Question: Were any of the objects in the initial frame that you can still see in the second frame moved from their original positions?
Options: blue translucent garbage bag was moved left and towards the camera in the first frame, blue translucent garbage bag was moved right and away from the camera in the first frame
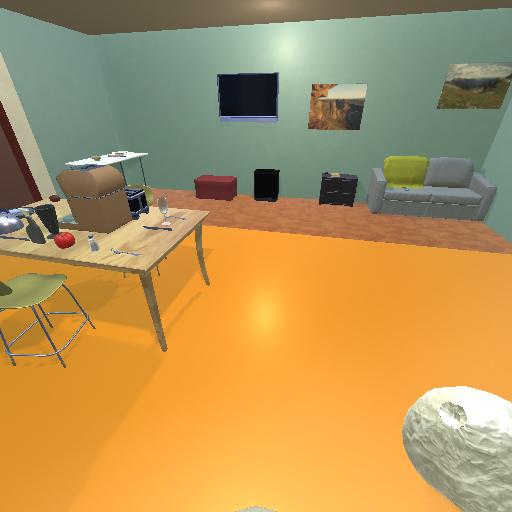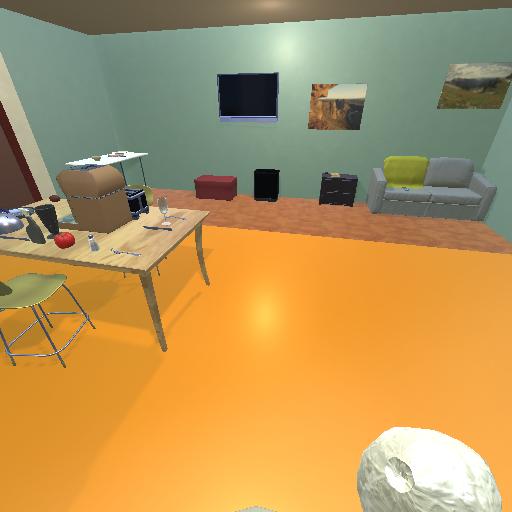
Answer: blue translucent garbage bag was moved left and towards the camera in the first frame